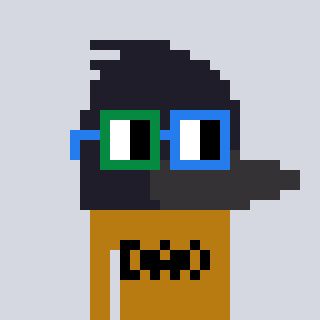
a pixel art character with square green and blue glasses, a raven-shaped head and a gold-colored body on a cool background